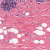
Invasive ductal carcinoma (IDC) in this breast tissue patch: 1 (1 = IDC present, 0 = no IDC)